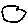
Label: circle